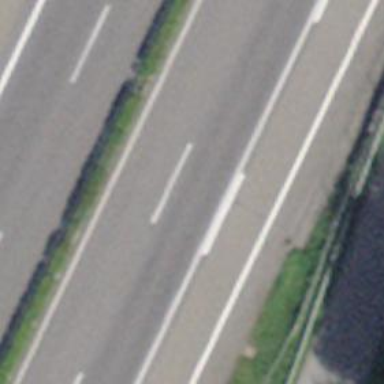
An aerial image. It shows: Asphalt motorway link.